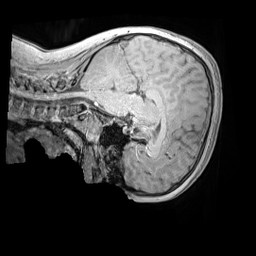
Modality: MP2RAGE
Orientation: sagittal
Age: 10
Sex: male
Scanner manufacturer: siemens
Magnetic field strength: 3 T
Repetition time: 4 s
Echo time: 0.00303 s